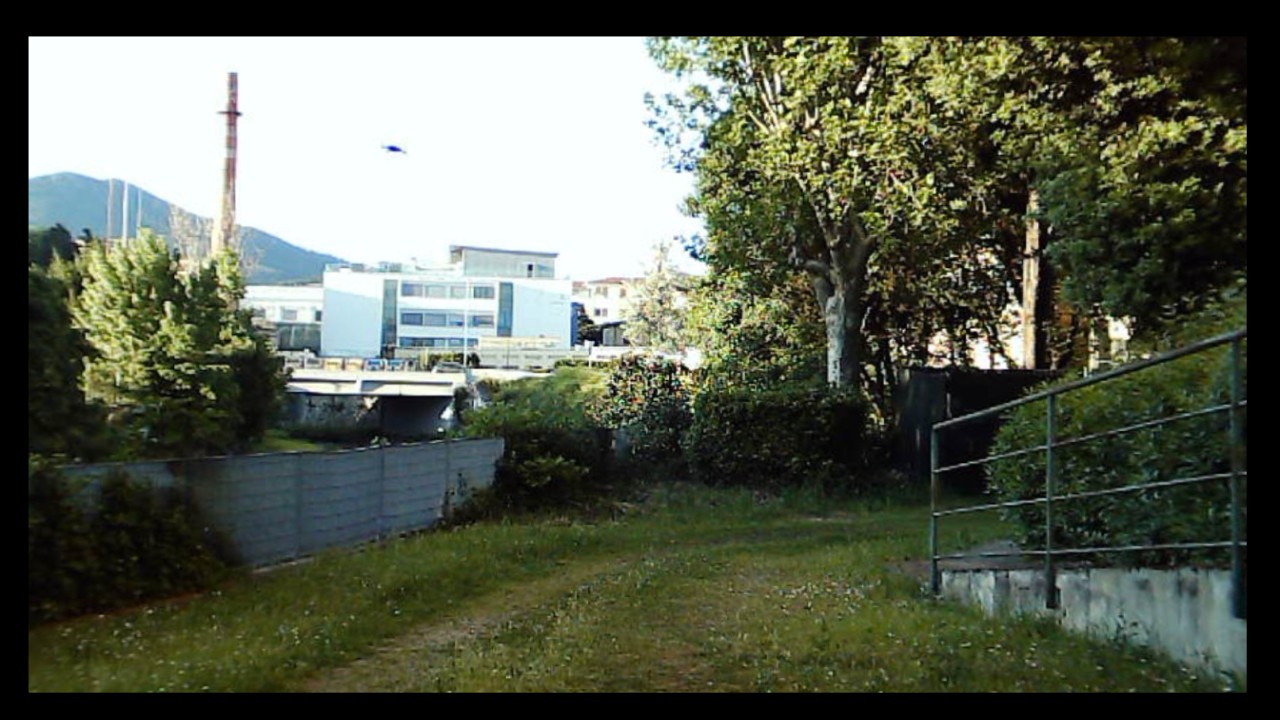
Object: DarwinFPV cineape20

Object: DJI Tello EDU